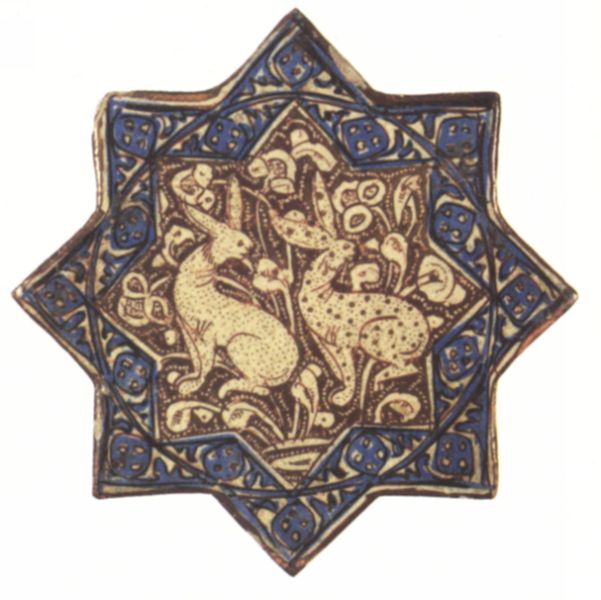
Titel: Keramikfliese
Institution: Florenz, Bargello
Schlagwörter: blau, blätter, weiß, blume, blumen, braun, rücken, schmuck, schwarz, symbol, gras, rot, tier, tiere, beige, muster, ornament, hals, natur, sonne, gold, blatt, pflanze, pflanzen, ohren, kreis, hase, hasen, keramik, beine, fell, zwei, linien, ornamente, pfoten, punkte, stern, sterne, kreise, fliese, zacken, quadrat, acht, achteck, felcken, kunstwerk, verzeierung, kkreis, pfotne